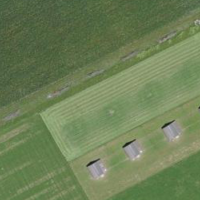
EUNIS habitat code: 52
Species observed at this site:
Datura stramonium